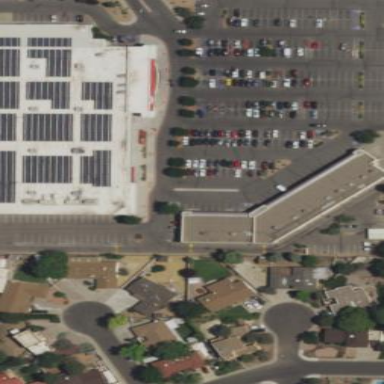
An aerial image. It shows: Retail area.